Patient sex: M
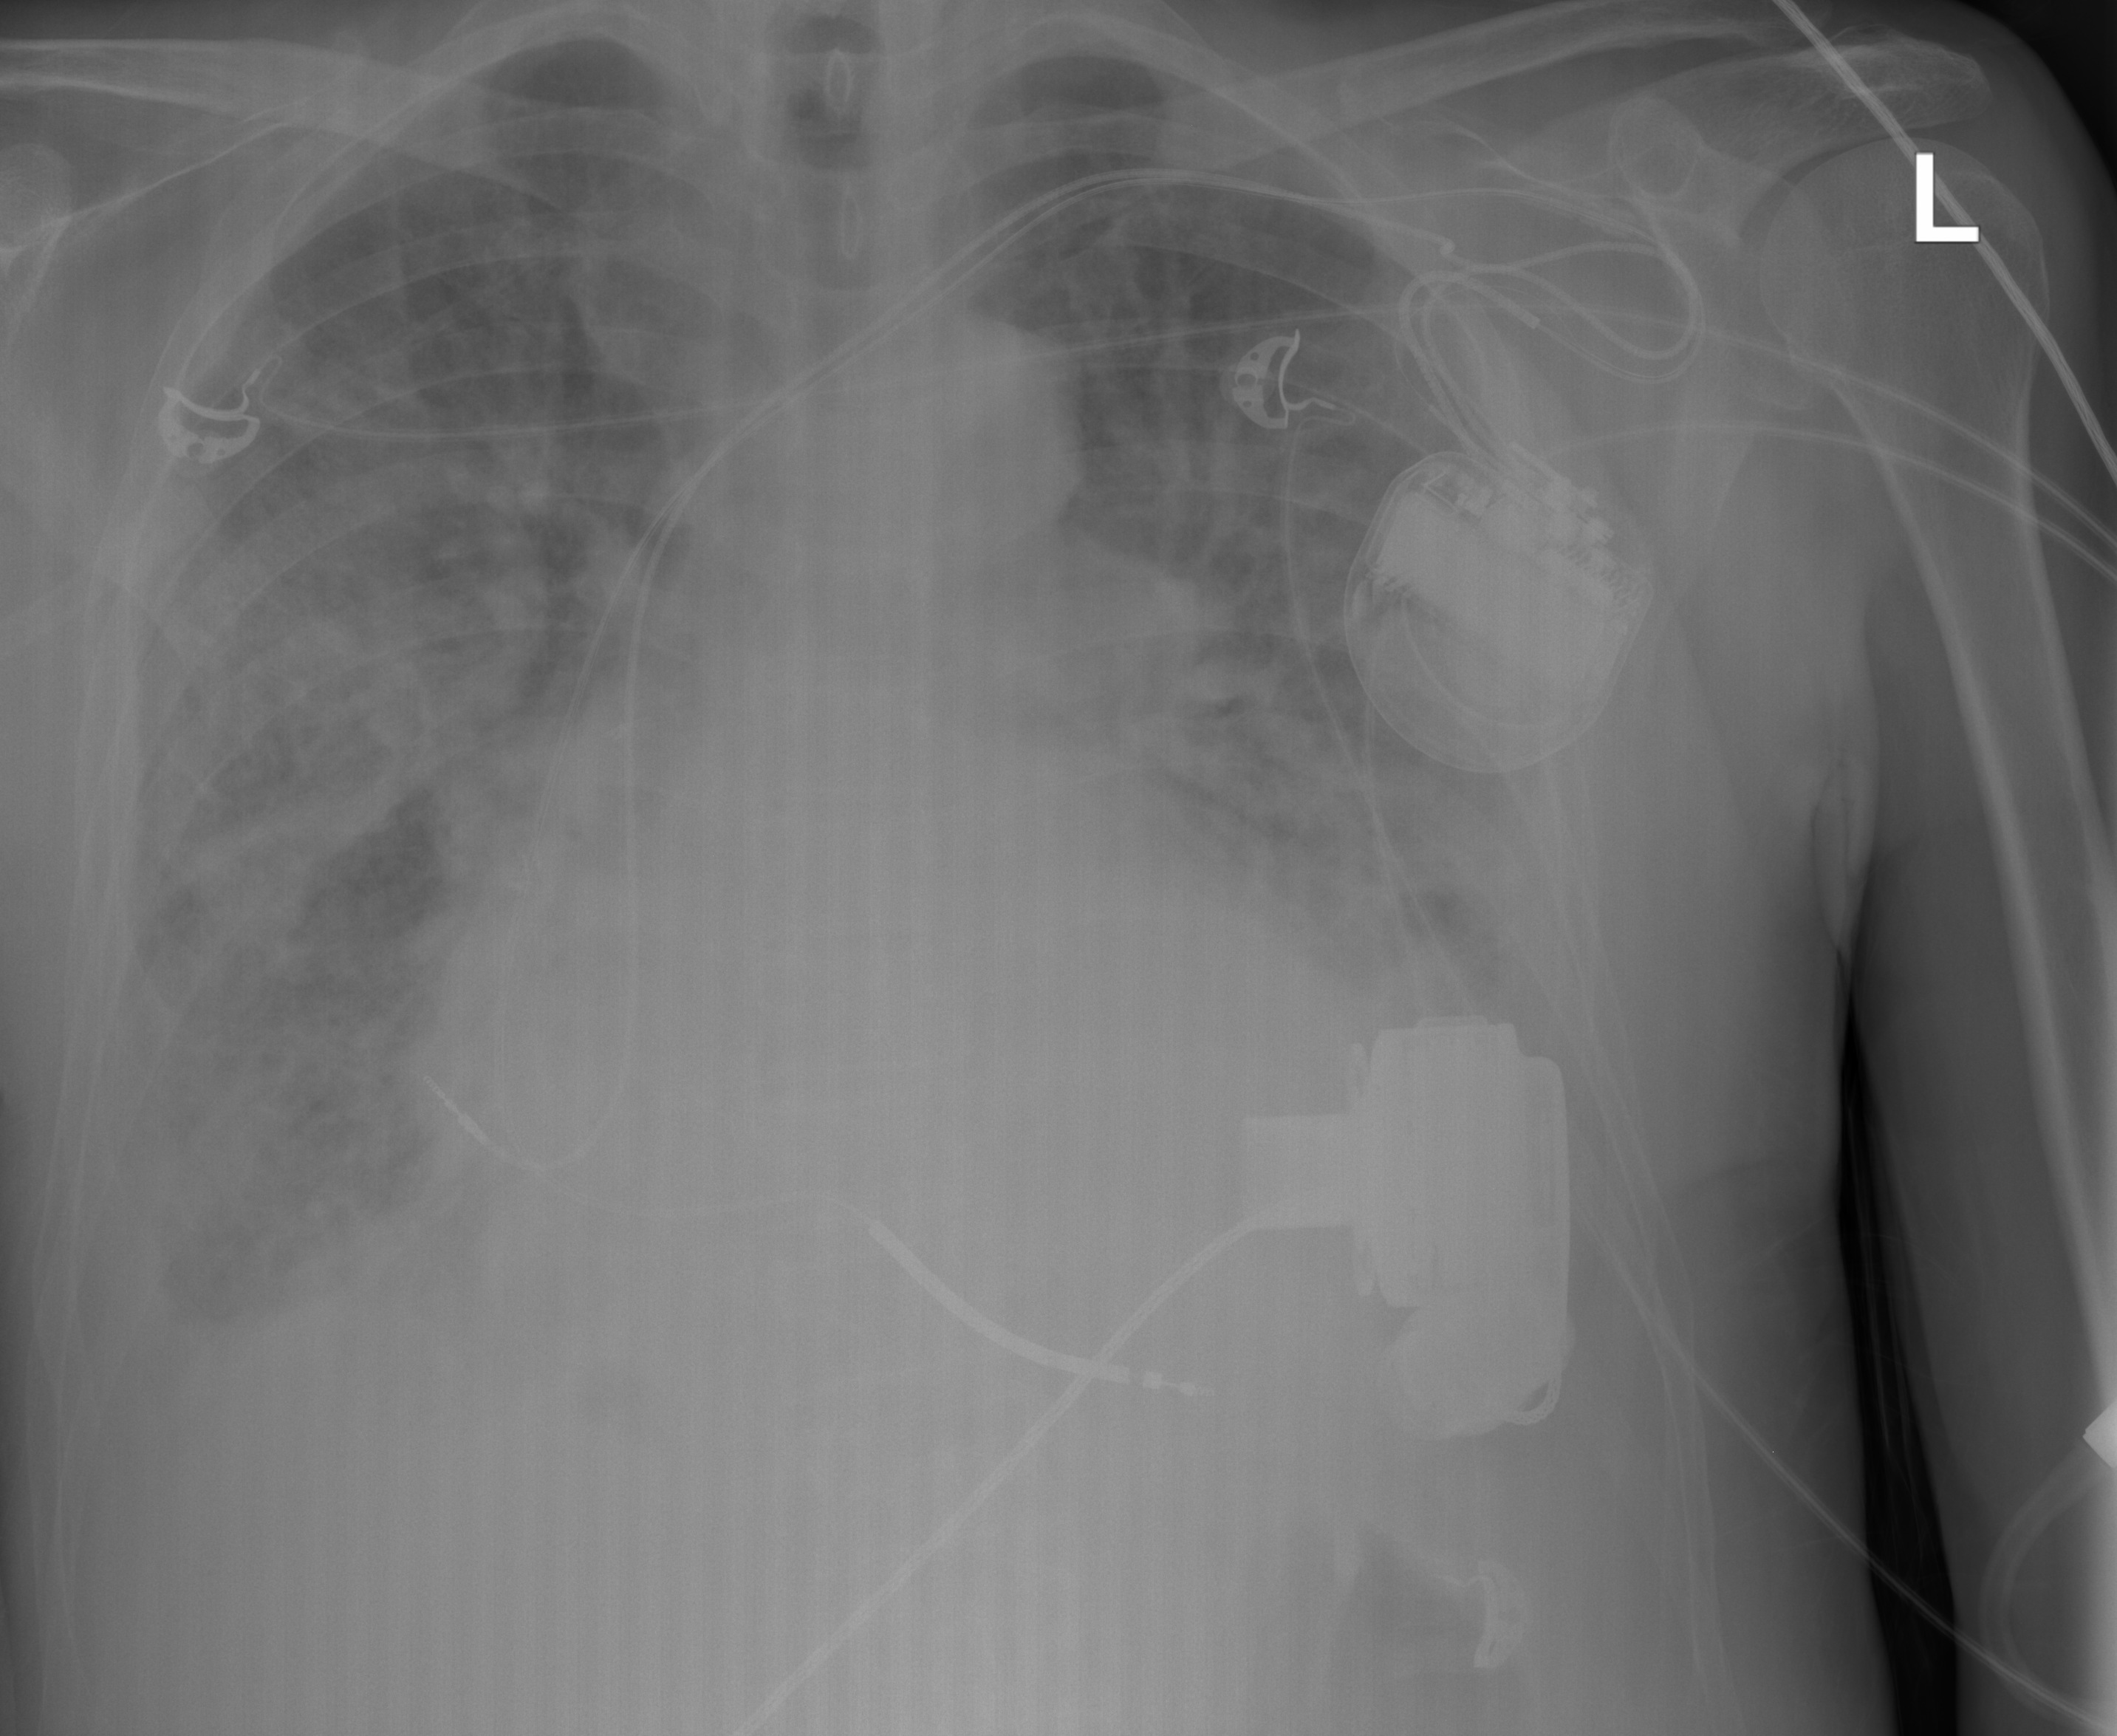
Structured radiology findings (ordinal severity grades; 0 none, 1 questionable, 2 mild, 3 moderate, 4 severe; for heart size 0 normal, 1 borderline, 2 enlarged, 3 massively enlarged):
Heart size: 2
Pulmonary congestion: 3
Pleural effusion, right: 2
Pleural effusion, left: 3
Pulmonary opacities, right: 3
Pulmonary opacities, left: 3
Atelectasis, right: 3
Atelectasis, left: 3